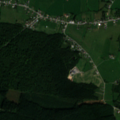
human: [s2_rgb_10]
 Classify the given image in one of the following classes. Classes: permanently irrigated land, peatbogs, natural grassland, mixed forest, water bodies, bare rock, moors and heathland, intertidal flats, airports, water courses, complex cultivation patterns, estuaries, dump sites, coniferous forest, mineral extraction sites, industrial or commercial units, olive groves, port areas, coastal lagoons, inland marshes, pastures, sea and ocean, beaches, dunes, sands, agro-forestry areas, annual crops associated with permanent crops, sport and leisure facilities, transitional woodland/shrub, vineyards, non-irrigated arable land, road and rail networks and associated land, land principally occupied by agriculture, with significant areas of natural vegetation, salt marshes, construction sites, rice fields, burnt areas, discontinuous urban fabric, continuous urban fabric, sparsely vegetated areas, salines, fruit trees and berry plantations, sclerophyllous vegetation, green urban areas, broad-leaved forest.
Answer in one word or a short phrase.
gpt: discontinuous urban fabric, pastures, complex cultivation patterns, land principally occupied by agriculture, with significant areas of natural vegetation, broad-leaved forest, mixed forest